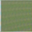
Piece: xx